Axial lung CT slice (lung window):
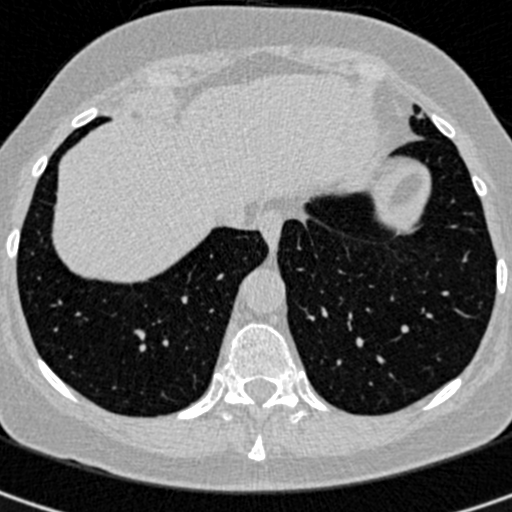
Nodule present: no